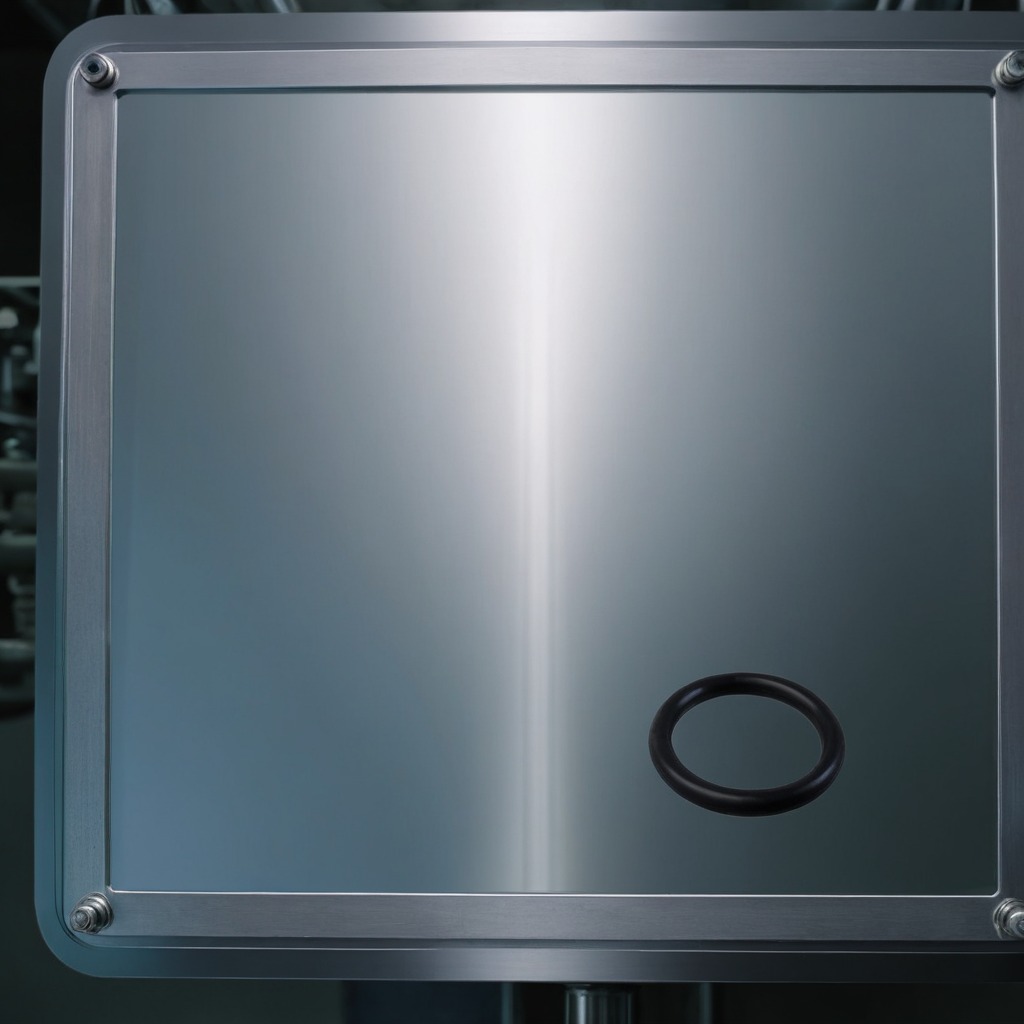
A rubber O-ring is lying on the metal table.